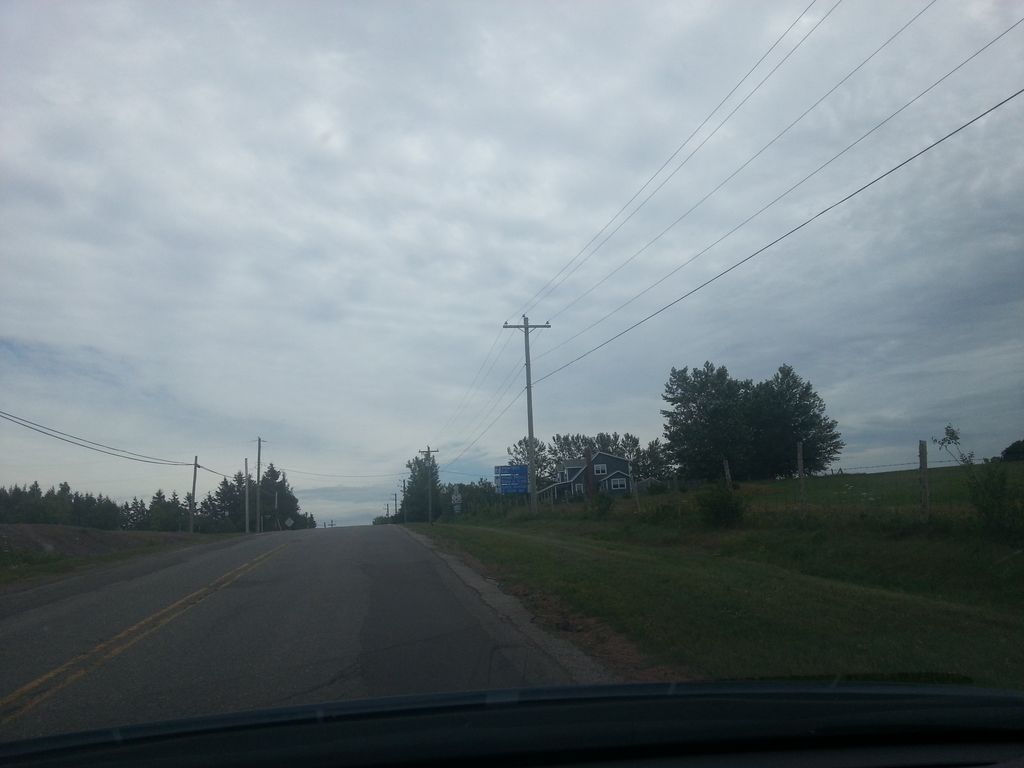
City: charlottetown